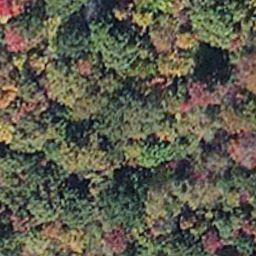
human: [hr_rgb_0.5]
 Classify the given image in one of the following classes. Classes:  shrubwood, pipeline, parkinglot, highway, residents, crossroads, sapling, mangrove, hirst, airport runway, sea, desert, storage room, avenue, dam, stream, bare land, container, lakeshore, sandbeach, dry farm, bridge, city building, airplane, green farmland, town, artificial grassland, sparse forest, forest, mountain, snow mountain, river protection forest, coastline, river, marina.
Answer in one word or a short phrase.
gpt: mangrove